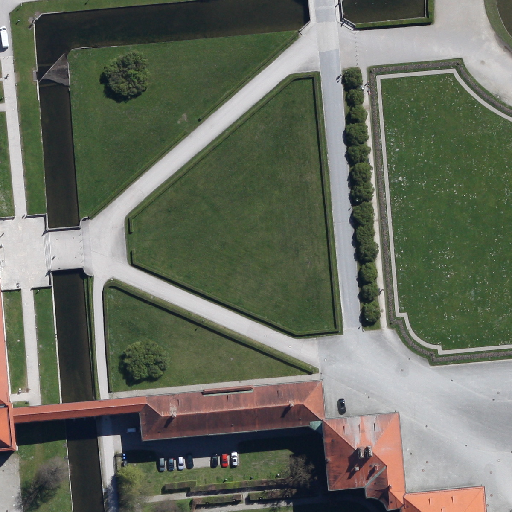
Referring expression: light-duty vehicle in the parking area